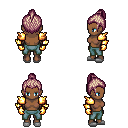
a pixel art fantasy rpg character, female body template, human, dark skin, gold arm armor, teal pants, white blonde short topknot hairstyle, gold gloves, white slippers, four views (front, back, left, right), 2x2 character sprite sheet, small pixel art, hard edges, no anti-aliasing